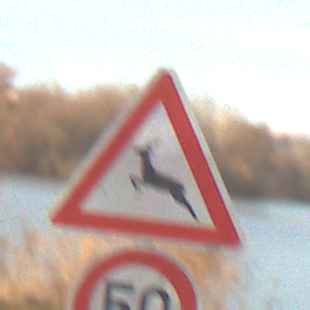
Verkehrszeichen: WildwechselRechts
Zusatzzeichen unten: Geschwindigkeit50
Umgebung: Outdoor, Nature
Tageszeit: SunriseSunset
Wetter: PartlyCloudy
Licht: Natural
Jahreszeit: NotSpecified
Kontrast: MediumContrast